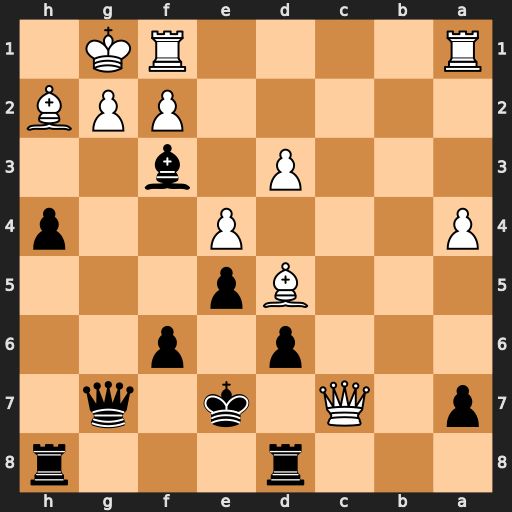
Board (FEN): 3r3r/p1Q1k1q1/3p1p2/3Bp3/P3P2p/3P1b2/5PPB/R4RK1
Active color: b
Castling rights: -
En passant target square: -
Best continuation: Rd7 Qxd7+ Kxd7